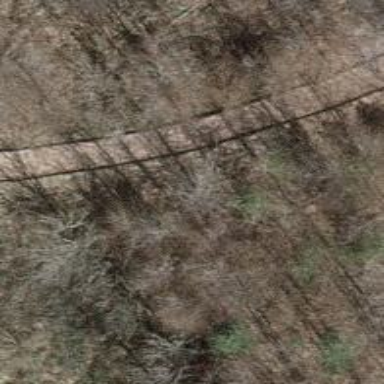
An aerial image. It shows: Path designated as route.